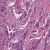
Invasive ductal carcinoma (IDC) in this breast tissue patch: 1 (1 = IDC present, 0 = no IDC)